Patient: sex F, age 67
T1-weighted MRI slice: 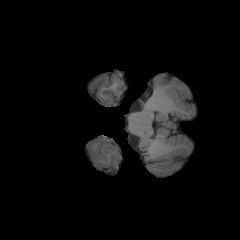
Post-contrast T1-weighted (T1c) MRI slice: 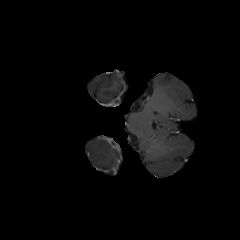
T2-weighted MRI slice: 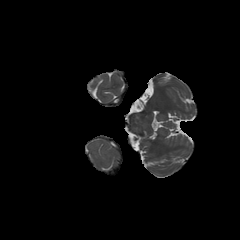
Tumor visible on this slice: yes
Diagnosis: Glioblastoma, IDH-wildtype
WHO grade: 4